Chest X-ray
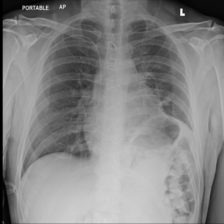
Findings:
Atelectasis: negative
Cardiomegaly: negative
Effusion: negative
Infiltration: negative
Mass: negative
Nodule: negative
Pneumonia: negative
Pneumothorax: negative
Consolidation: negative
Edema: negative
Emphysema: negative
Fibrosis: negative
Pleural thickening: negative
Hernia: negative